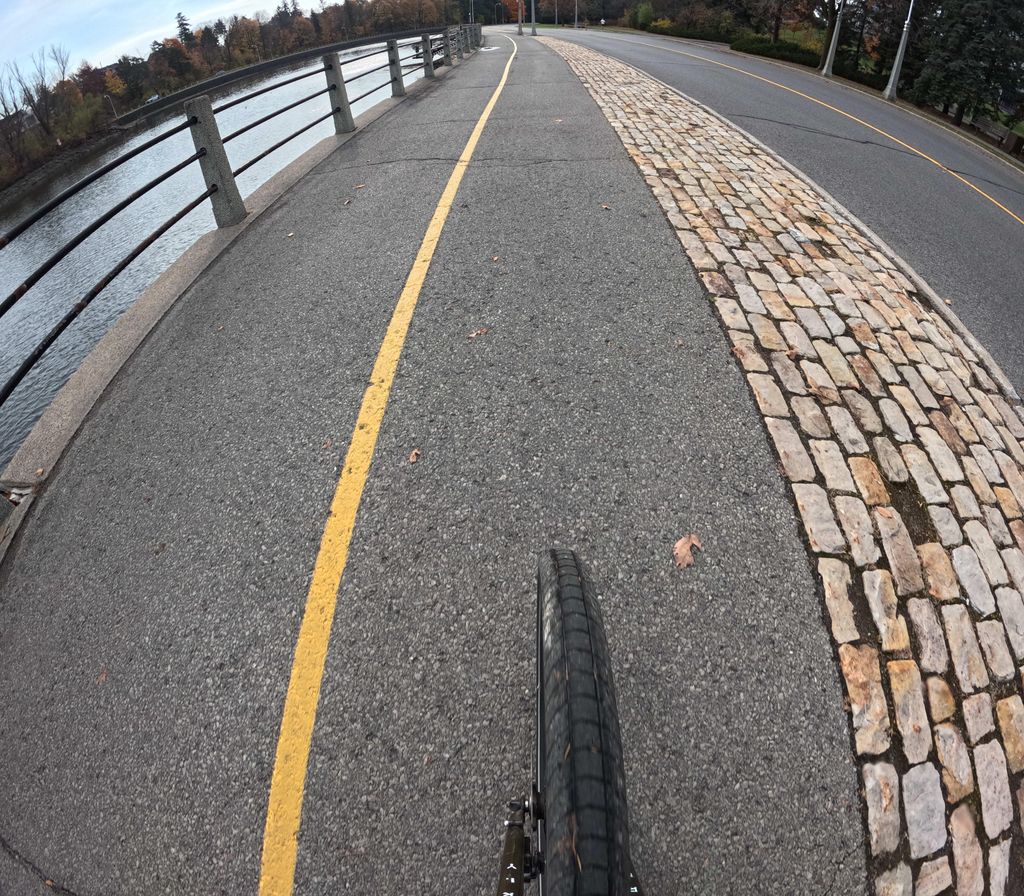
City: ottawa-gatineau